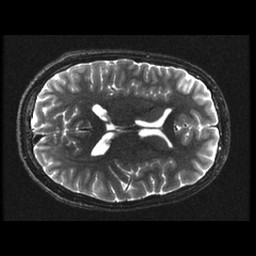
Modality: T2w
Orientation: axial
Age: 16
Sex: male
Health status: ill
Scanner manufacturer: ge
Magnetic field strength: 3 T
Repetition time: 7.5 s
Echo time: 0.1015 s